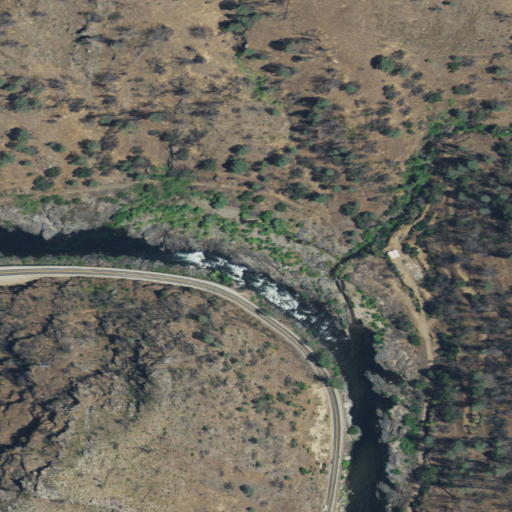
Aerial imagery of valley in California named Ned Gulch containing grassland, shrub, medium intensity development, high intensity development, deciduous forest, open development, low intensity development, evergreen forest, and open water